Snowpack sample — Rabbit Ears Pass, Jackson County, Colorado, USA (12/17/25, 1:08 PM MST)
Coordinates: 40.387, -106.625
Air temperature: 34 °F
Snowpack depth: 46 cm
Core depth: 20 cm
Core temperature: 24.8 °F
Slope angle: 6°, slope face: 165°
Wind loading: medium
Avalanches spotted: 0
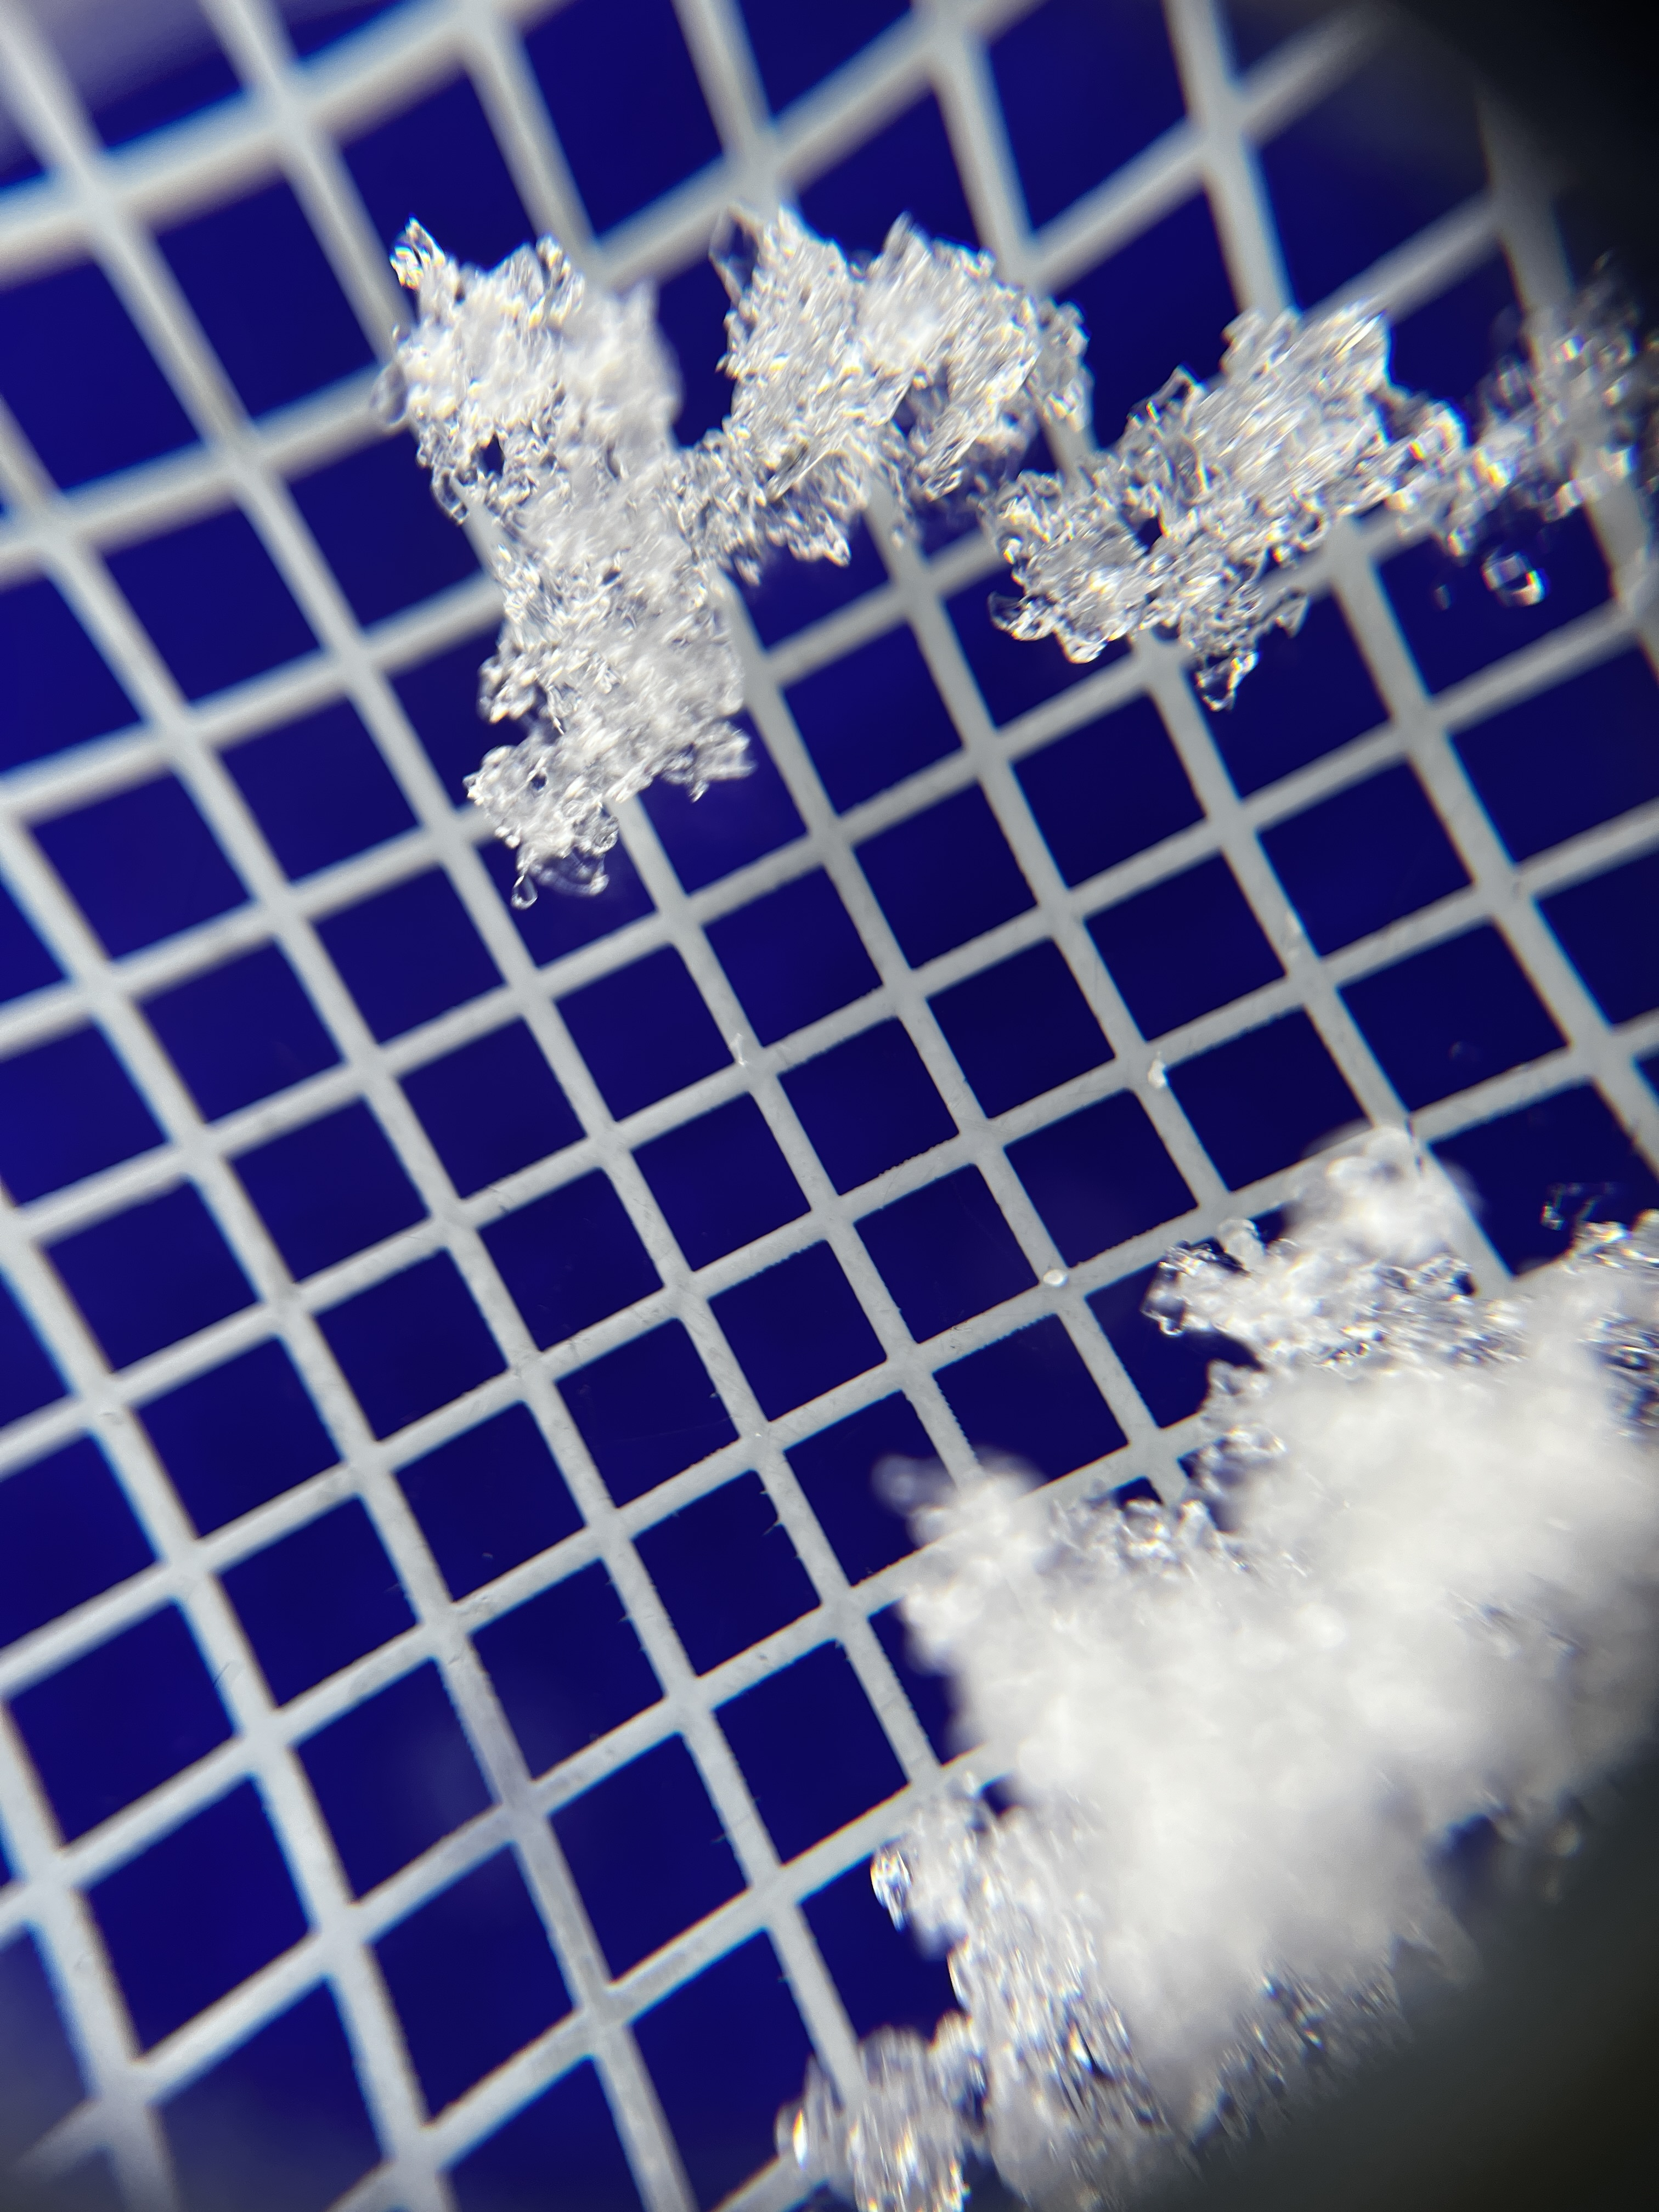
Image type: magnified_profile
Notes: No avalanches spotted nearby, although collected in a meadowy area with minimal risk on this face of the pass.